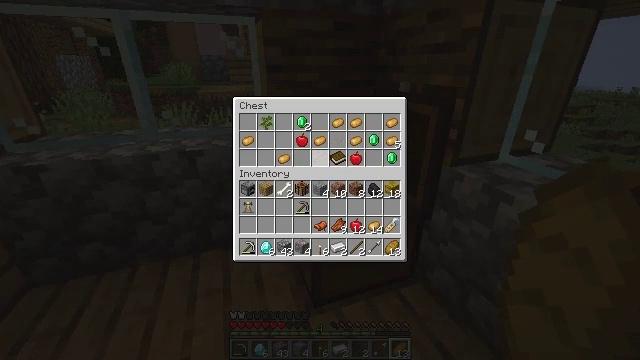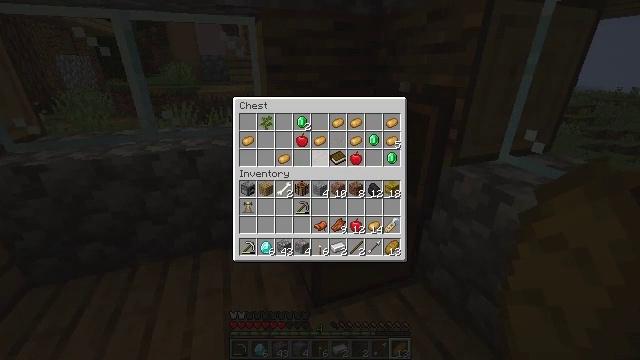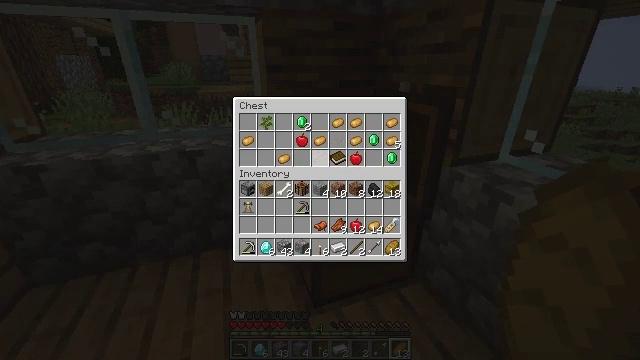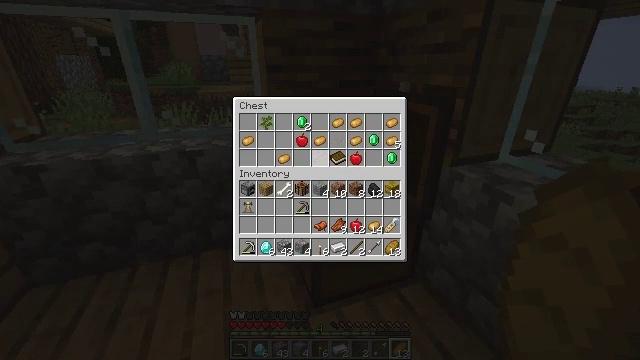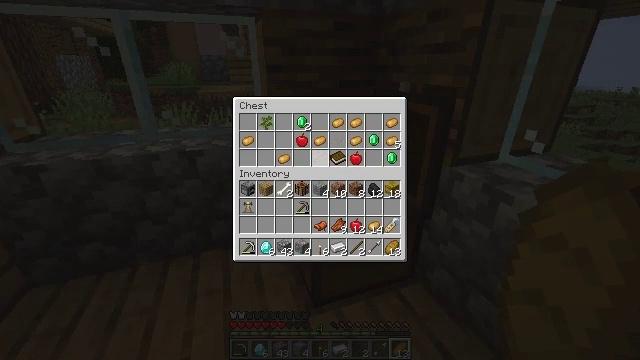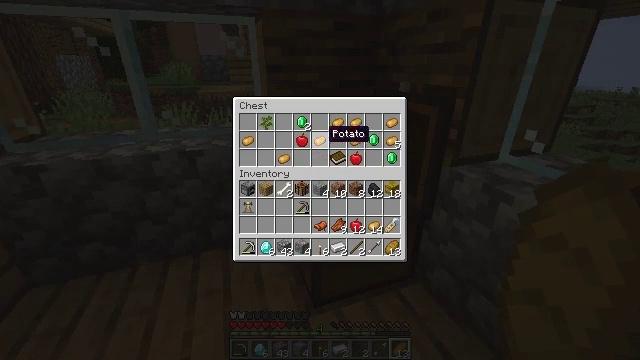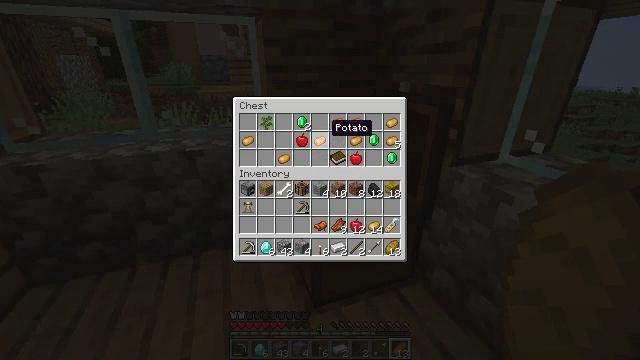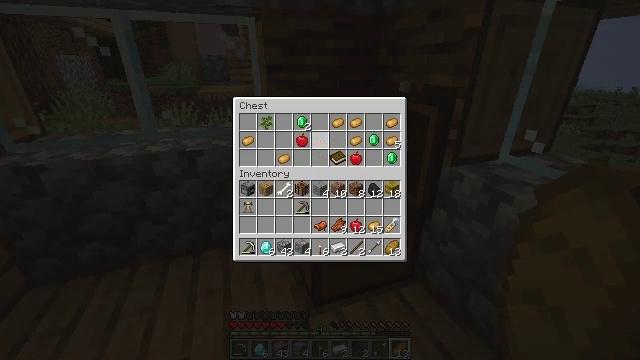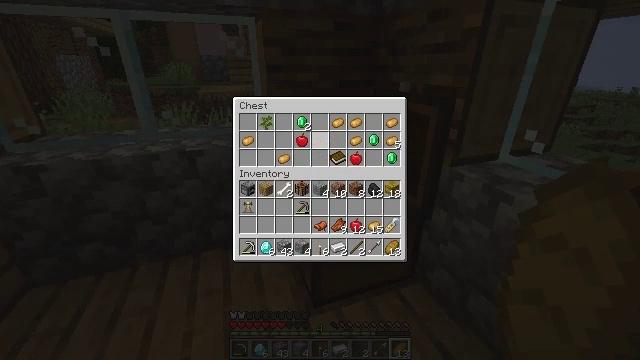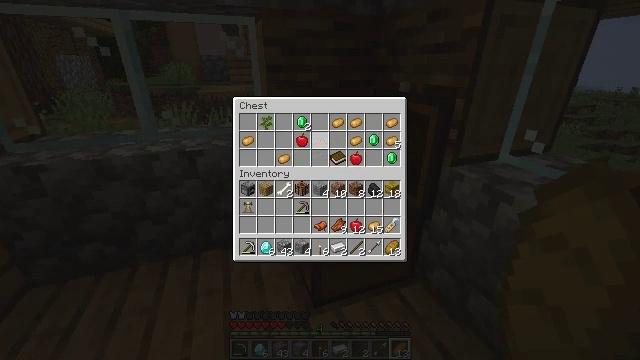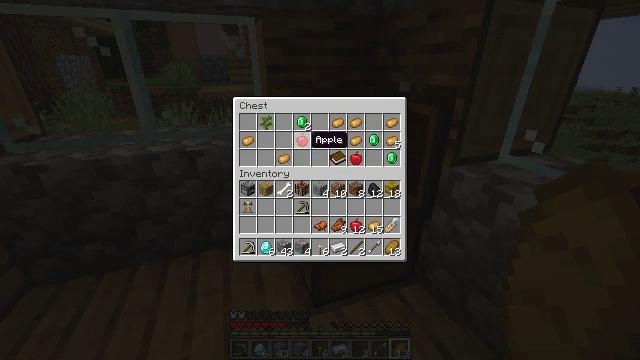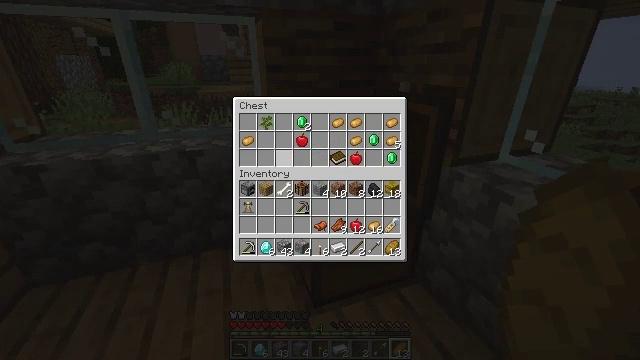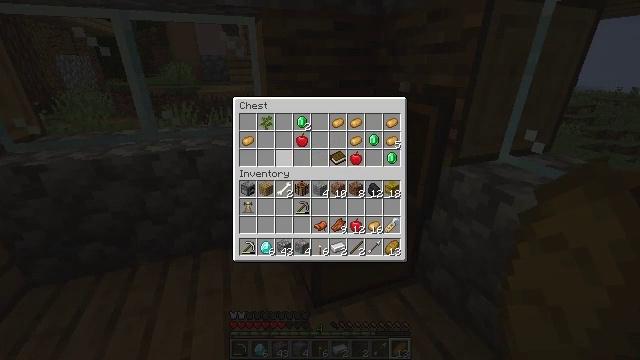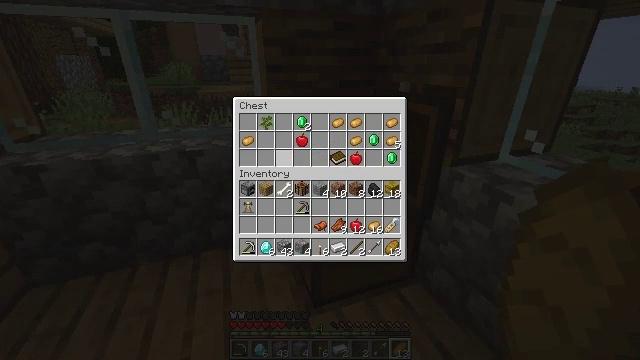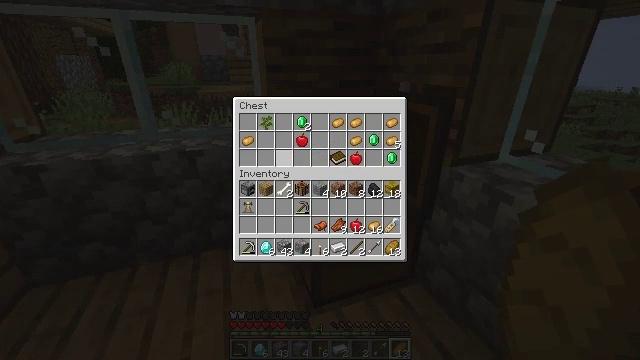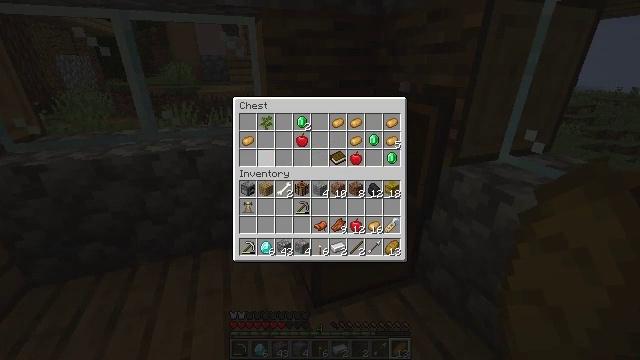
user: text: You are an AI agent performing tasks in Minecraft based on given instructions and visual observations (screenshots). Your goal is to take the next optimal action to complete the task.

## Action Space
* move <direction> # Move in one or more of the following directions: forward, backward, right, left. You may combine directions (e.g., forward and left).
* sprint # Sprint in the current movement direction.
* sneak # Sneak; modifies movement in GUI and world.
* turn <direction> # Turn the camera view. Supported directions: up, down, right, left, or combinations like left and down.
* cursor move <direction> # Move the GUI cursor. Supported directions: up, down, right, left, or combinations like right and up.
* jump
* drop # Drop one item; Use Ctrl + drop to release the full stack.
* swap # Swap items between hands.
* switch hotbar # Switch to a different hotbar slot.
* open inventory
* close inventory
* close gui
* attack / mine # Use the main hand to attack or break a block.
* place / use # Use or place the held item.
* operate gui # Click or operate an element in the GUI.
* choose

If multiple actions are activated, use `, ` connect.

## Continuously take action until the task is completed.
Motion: motion action
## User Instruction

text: Collect carrots by breaking the crop.
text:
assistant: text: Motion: sneak
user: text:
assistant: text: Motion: sneak, choose
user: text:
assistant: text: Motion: sneak, choose
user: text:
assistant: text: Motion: sneak
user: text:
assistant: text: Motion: sneak, cursor move up
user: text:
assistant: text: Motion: sneak
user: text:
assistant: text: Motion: sneak, choose
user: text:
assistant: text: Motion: sneak, choose
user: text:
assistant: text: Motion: sneak, cursor move left
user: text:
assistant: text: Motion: sneak, cursor move left
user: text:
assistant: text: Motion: sneak, cursor move left, choose
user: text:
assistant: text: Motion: sneak, choose
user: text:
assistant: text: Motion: sneak, choose
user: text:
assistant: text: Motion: sneak, choose
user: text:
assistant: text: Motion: sneak, cursor move left
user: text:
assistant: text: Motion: sneak, cursor move left, choose
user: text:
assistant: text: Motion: sneak, choose
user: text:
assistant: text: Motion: sneak, choose
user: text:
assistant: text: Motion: sneak, choose
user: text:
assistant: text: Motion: sneak
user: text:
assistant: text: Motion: sneak, choose
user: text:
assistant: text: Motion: sneak, choose
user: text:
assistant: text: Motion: sneak, cursor move right, choose
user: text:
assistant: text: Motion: sneak, cursor move right
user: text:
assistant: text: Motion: sneak, cursor move right, choose
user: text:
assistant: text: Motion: sneak, choose
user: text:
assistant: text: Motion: sneak, choose
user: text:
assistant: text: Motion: sneak
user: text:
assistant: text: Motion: sneak, cursor move up
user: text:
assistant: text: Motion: sneak, choose